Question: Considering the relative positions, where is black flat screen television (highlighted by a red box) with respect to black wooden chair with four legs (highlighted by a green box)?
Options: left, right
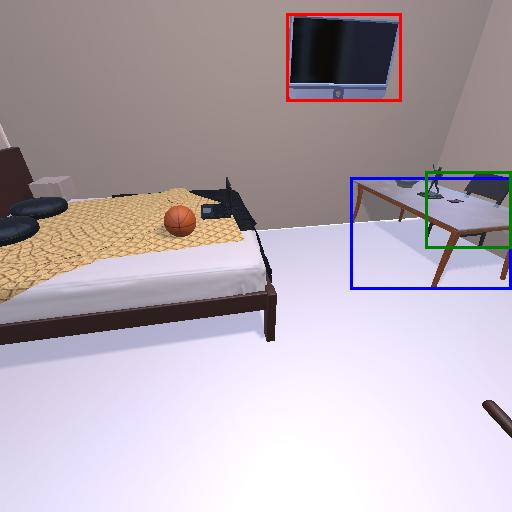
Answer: left